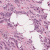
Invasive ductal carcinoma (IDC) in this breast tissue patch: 1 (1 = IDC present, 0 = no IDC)